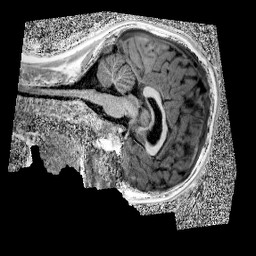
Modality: UNIT1
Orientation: sagittal
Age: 10
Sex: male
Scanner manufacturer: siemens
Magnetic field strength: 3 T
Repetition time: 4 s
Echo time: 0.00299 s